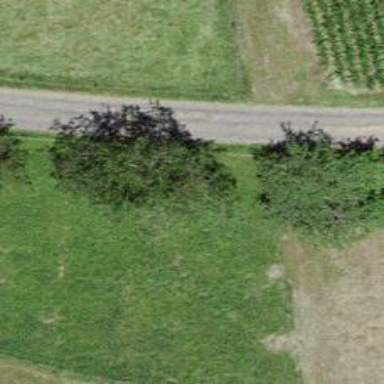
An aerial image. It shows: Single tag "natural: tree."